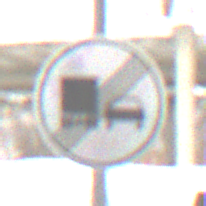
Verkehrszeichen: EndeUeberholverbotKraftfahrzeuge
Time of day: MorningAfternoon
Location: Roofed (Suburban)
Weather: PartlyCloudy
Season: Winter
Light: Natural